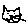
Label: cat